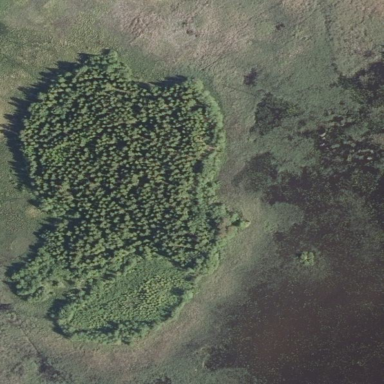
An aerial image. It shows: Mixed leaf woodland located on small islet.